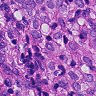
Metastatic tissue present: yes